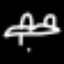
Label: airplane